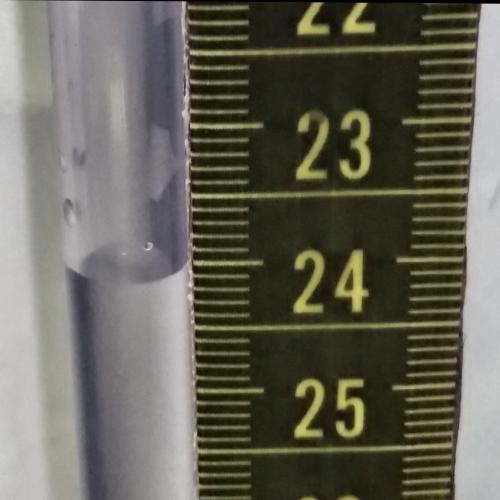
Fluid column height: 24.0 cm